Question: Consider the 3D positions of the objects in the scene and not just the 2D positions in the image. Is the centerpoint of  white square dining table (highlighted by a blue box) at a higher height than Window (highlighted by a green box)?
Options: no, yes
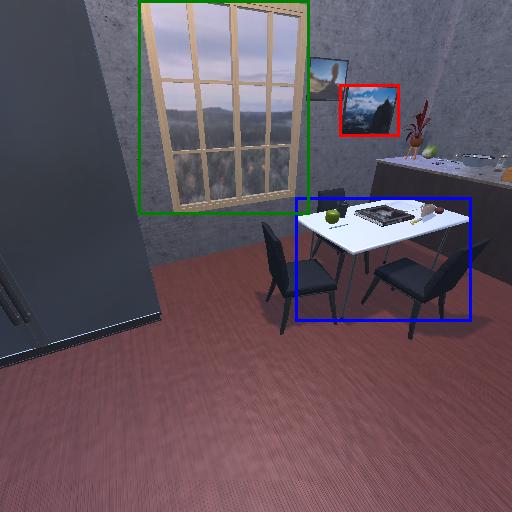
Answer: no